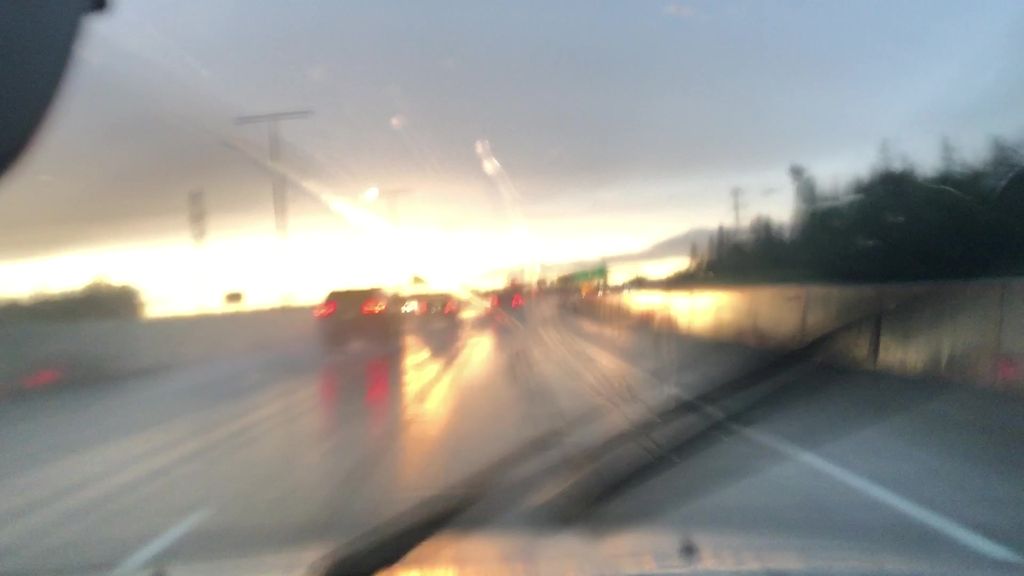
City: edmonton